Question: I'm searching a method to close a specific window by the title.
I tried with 'Process.GetProcessesByName'; but not is working by this case particulary.
I'm searching a method with APIs or similar (Not in C#, I see several code but not work fine in vb.net)
Thanks!
---
UPDATE
Thanks for the reply. But I'm still have a problem with the solution that you describe me below.
I'm have an only process that's control two windows. Then, if I close (or kill) the Window #2, instantly close the first one (See the image).
By this reason I think in using an API method from the begging.
I'm only want close the second window.

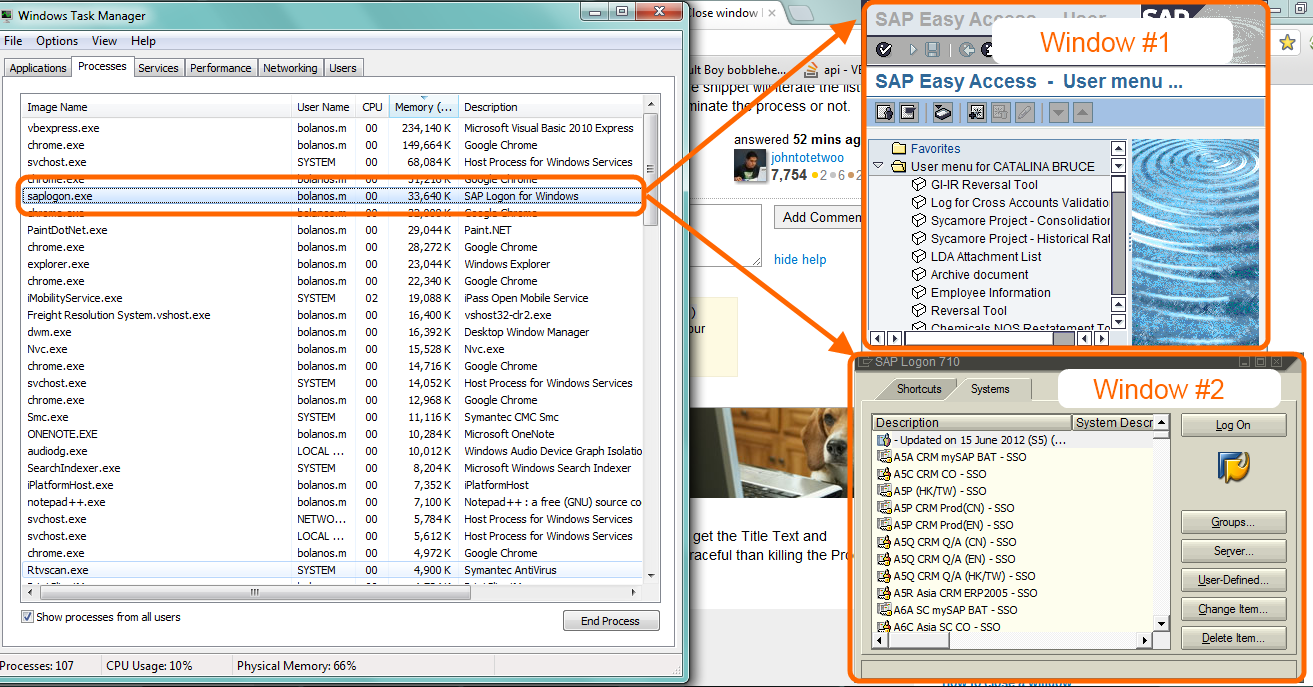
Answer: Try using something like this. using <URL> to close down the UI, its a little more graceful than killing the Process.
Note: Contains does a case-sensitive search
'''
Imports System.Diagnostics
Module Module1
Sub Main()
Dim myProcesses() As Process = Process.GetProcesses
For Each p As Process In myProcesses
If p.MainWindowTitle.Contains("Notepad") Then
p.CloseMainWindow()
End If
Next
End Sub
End Module
'''
---
As far as Win API functions try something like this. Be aware if you close the parent window you close the children also.
'''
Module Module1
Private Declare Auto Function FindWindowEx Lib "user32" (ByVal parentHandle As Integer, _
ByVal childAfter As Integer, _
ByVal lclassName As String, _
ByVal windowTitle As String) As Integer
Private Declare Auto Function PostMessage Lib "user32" (ByVal hwnd As Integer, _
ByVal message As UInteger, _
ByVal wParam As Integer, _
ByVal lParam As Integer) As Boolean
Dim WM_QUIT As UInteger = &H12
Dim WM_CLOSE As UInteger = &H10
Sub Main()
Dim handle As Integer = FindWindowEx(0, 0, Nothing, "YourFormsTitle")
PostMessage(handle, WM_CLOSE, 0, 0)
End Sub
End Module
'''